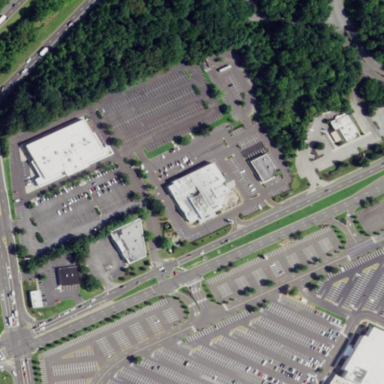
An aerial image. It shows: Retail area.